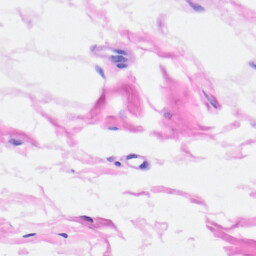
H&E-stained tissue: Heart